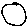
Label: circle